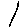
Label: line